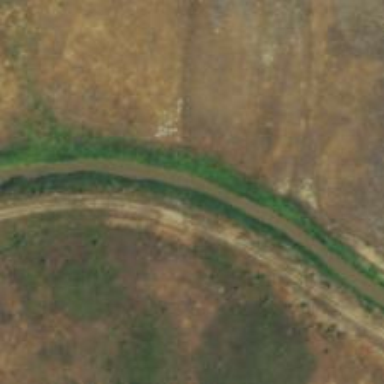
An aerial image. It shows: Irrigation canal used for providing water to the land.